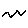
Label: zigzag